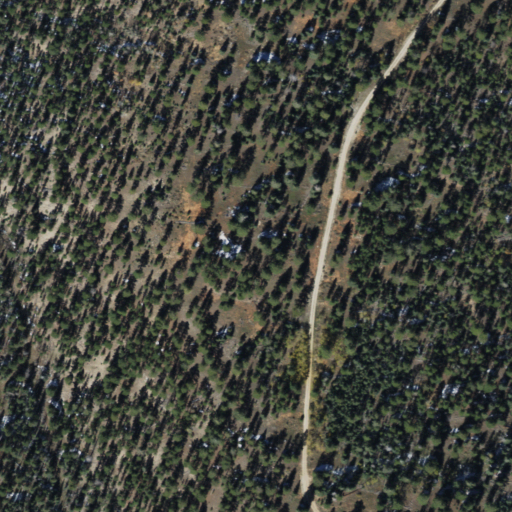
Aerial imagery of ridge(s) in Arizona named Cane Ridge containing only evergreen forest